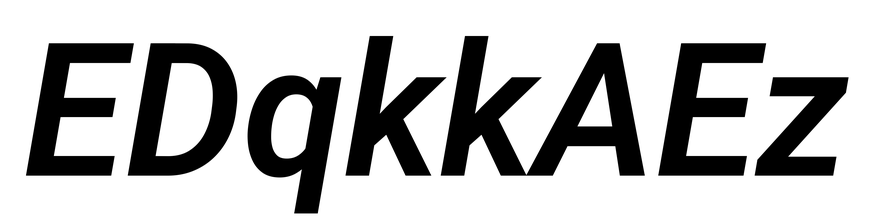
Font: Roboto-Italic_SemiBold_Italic